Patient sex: F
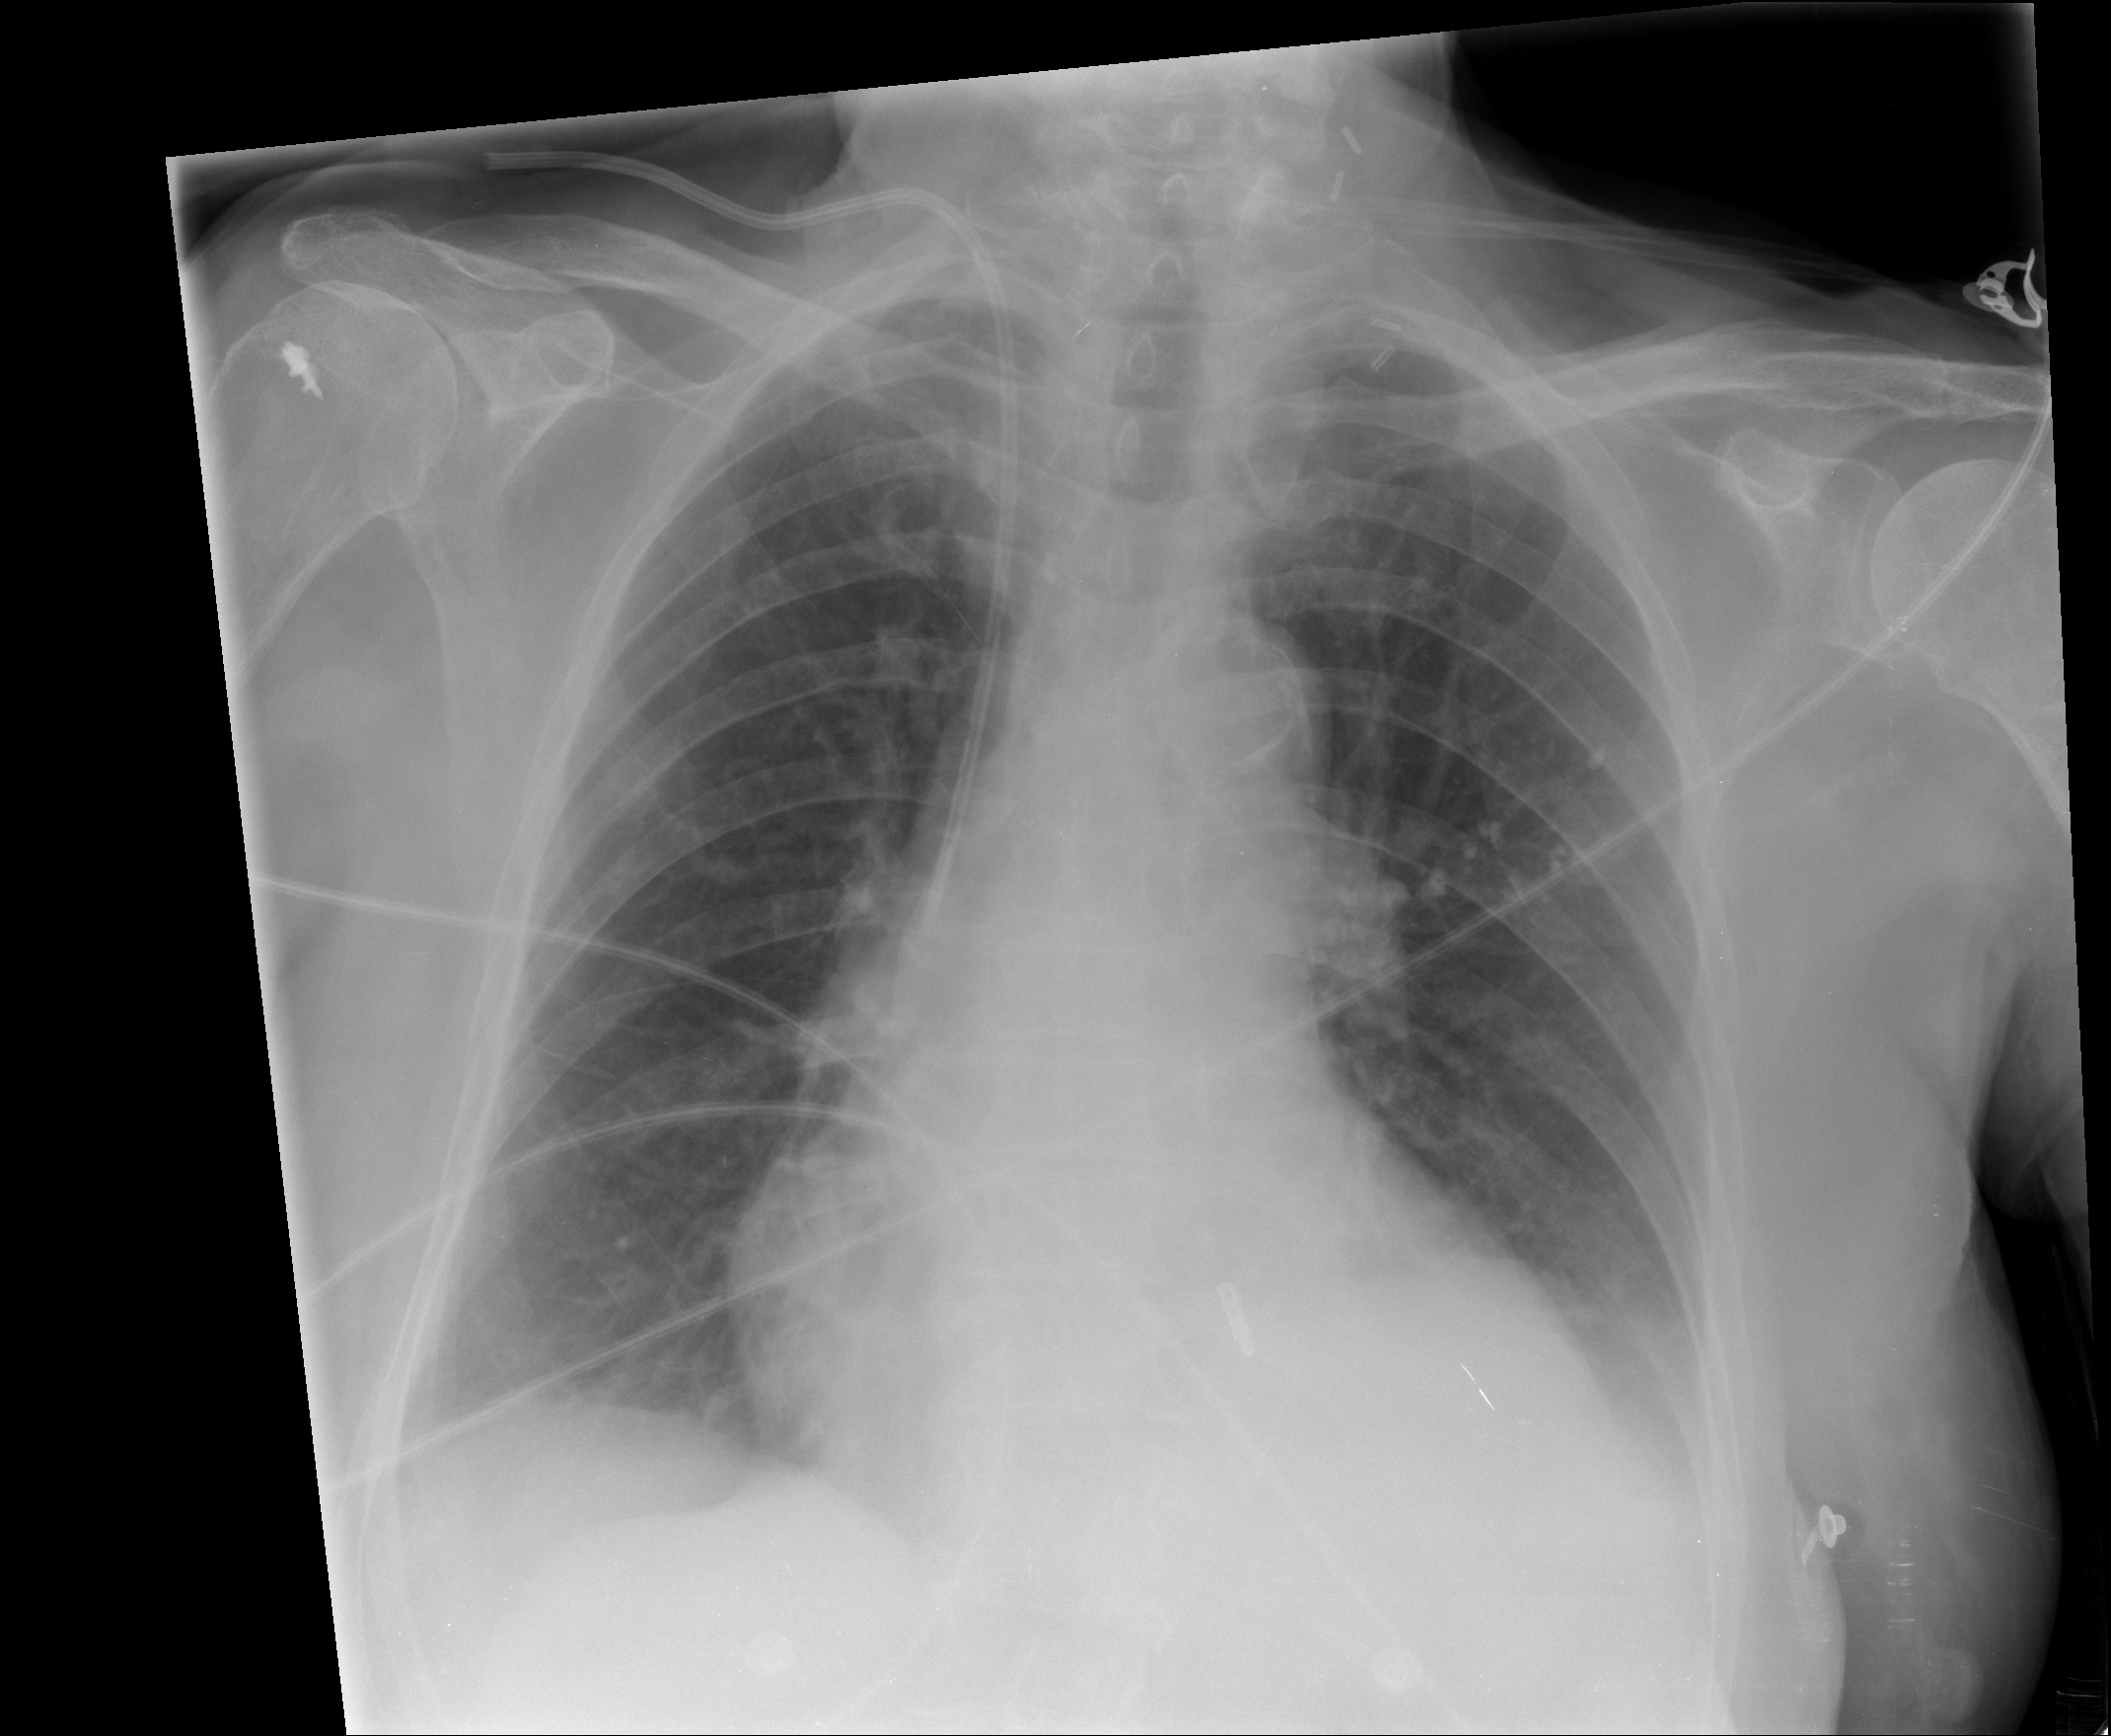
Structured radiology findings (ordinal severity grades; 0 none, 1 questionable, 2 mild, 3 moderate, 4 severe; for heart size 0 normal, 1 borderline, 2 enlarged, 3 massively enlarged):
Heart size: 2
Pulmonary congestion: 0
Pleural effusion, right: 1
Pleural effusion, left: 2
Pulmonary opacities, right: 0
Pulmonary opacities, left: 0
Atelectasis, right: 0
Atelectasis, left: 2